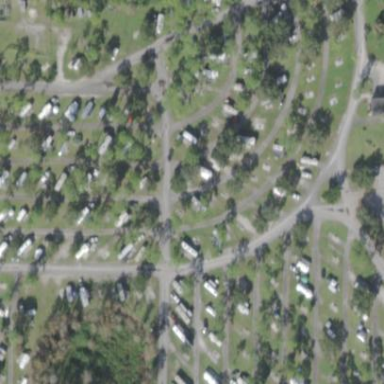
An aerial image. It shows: Caravan site for tourism.